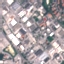
Land use / land cover class: Industrial